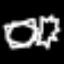
Label: octagon